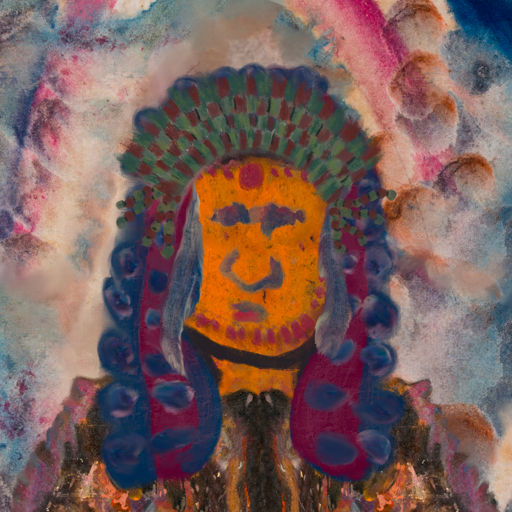
Background: Rupkatha, Head And Neck Front: Doll, Face Front: In_The_Sun, Bust: Gypsy_Queen, Hair Front: Hill_Girl, Head Accessory: After_Raid_Crown, Second Necklace: Blank, Necklace: Blank, Baby: Blank